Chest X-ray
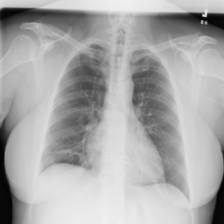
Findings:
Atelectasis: negative
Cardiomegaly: negative
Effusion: negative
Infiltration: negative
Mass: negative
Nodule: negative
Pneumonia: negative
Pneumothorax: negative
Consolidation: negative
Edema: negative
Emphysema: negative
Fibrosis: negative
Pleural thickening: negative
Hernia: negative